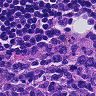
Metastatic tissue present: no